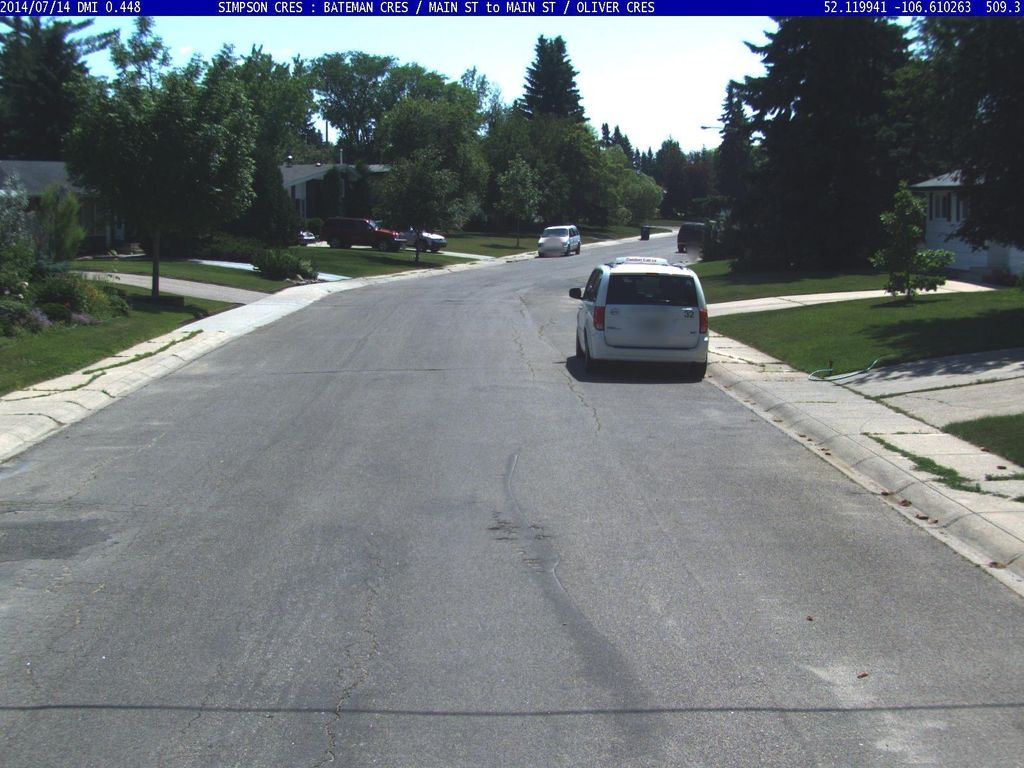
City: saskatoon